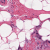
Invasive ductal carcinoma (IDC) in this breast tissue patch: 1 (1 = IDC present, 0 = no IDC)